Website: home-depot
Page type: store-pickup
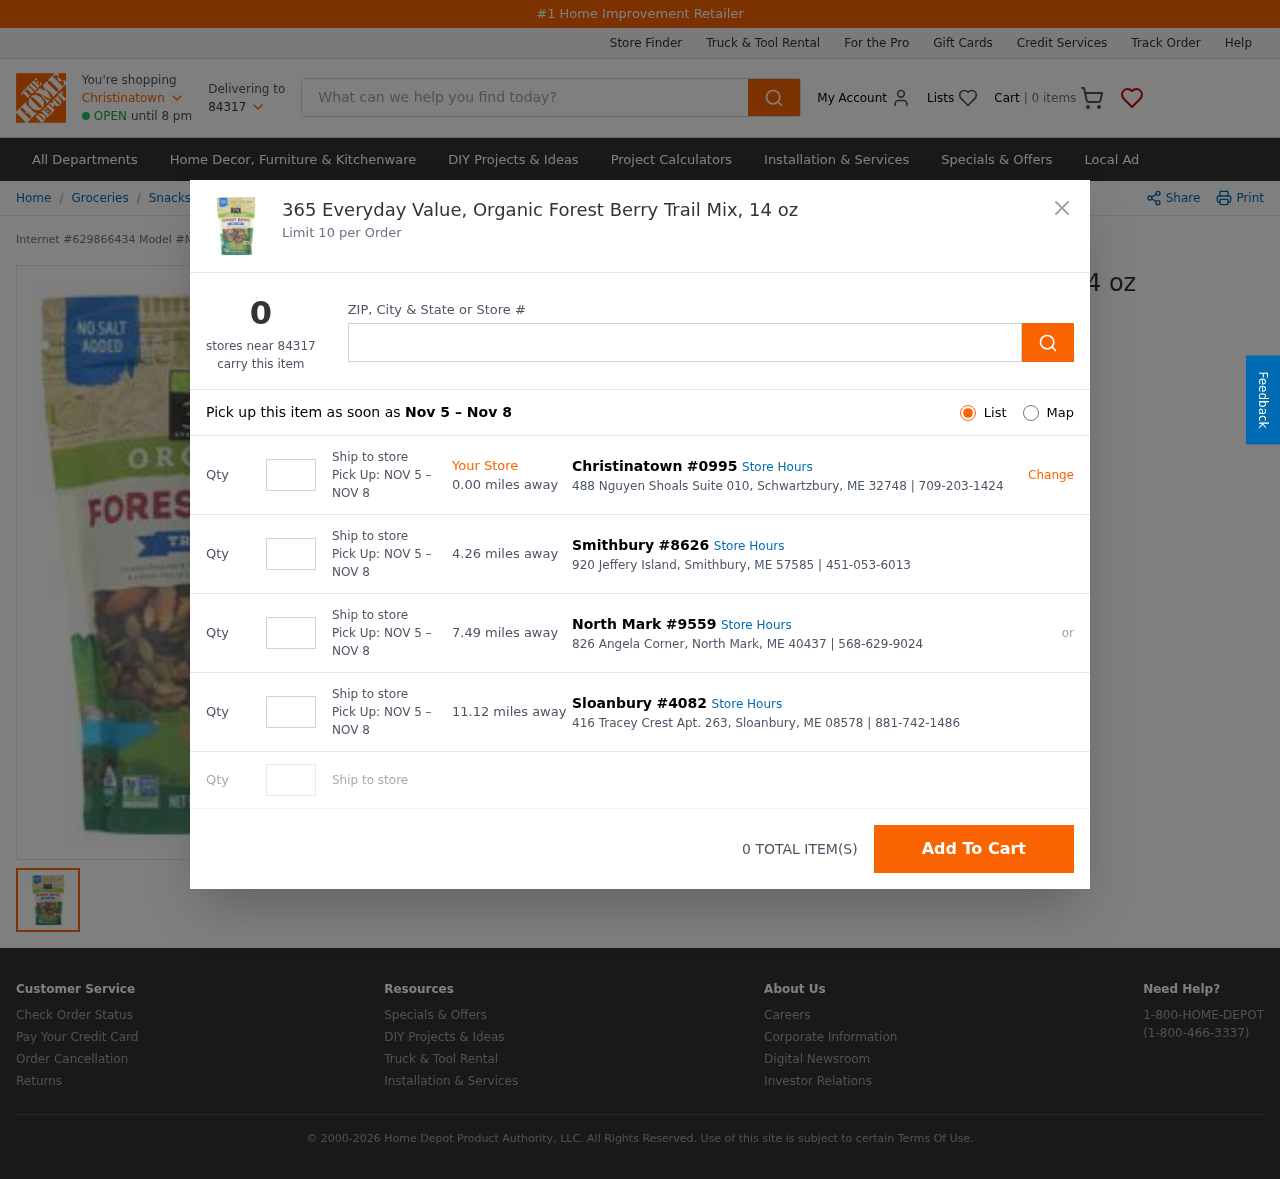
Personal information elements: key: PII_CITY
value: Christinatown
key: PII_LOCATION1_CITY_STATE_ZIP
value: Schwartzbury, ME 32748
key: PII_LOCATION1_STREET
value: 488 Nguyen Shoals Suite 010
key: PII_LOCATION2_CITY
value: Smithbury
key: PII_LOCATION2_CITY_STATE_ZIP
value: Smithbury, ME 57585
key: PII_LOCATION2_STREET
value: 920 Jeffery Island
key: PII_LOCATION3_CITY
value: North Mark
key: PII_LOCATION3_CITY_STATE_ZIP
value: North Mark, ME 40437
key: PII_LOCATION3_STREET
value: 826 Angela Corner
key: PII_LOCATION4_CITY
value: Sloanbury
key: PII_LOCATION4_CITY_STATE_ZIP
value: Sloanbury, ME 08578
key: PII_LOCATION4_STREET
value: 416 Tracey Crest Apt. 263
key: PII_POSTCODE
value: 84317
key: PII_LOCATION1_PHONE
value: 709-203-1424
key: PII_LOCATION2_PHONE
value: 451-053-6013
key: PII_LOCATION3_PHONE
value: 568-629-9024
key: PII_LOCATION4_PHONE
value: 881-742-1486
Product elements: key: PRODUCT1_BREADCRUMB
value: Groceries
Snacks
Nuts & Trail Mix
Trail Mix
Organic Trail Mix
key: PRODUCT1_NAME
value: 365 Everyday Value, Organic Forest Berry Trail Mix, 14 oz
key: PRODUCT_INTERNET_NUMBER
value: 629866434
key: PRODUCT_MODEL_NUMBER
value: MW_OHW784688
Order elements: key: ORDER_NUM_ITEMS
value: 0
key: ORDER_PICKUP_DATE_RANGE
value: NOV 5 – NOV 8
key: ORDER_PICKUP_DATE_RANGE
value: Nov 5 – Nov 8
Search elements: key: HEADER_SEARCH
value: What can we help you find today?
Other elements: key: STORE1_DISTANCE
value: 0.00
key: STORE1_NUMBER
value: #0995
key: STORE2_DISTANCE
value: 4.26
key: STORE2_NUMBER
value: #8626
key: STORE3_DISTANCE
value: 7.49
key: STORE3_NUMBER
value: #9559
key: STORE4_DISTANCE
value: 11.12
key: STORE4_NUMBER
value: #4082